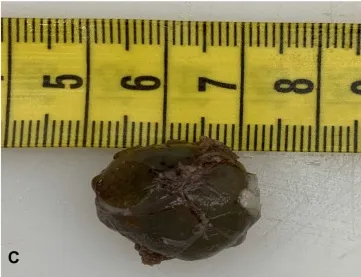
A viscous substance hardened after formalin fixation with a thin fibrous capsule was observed when the cyst was sectioned (C,D).
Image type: medical_photograph (other_medical_photograph)